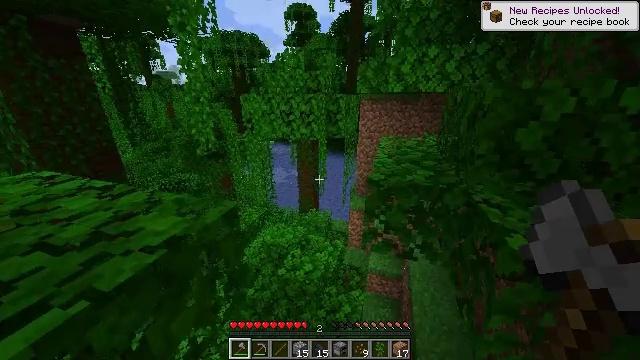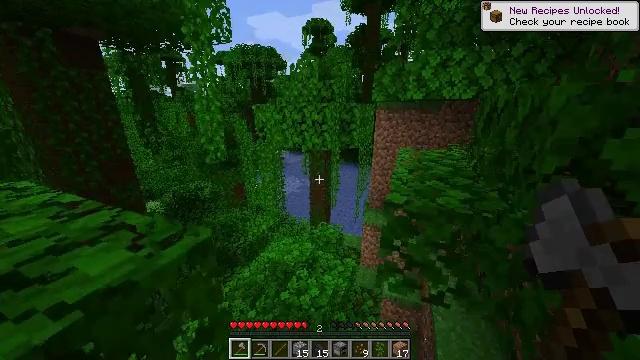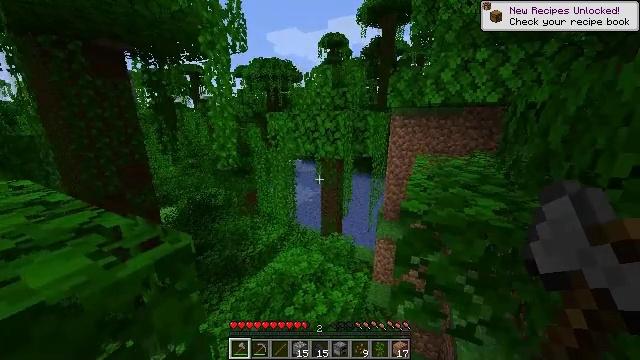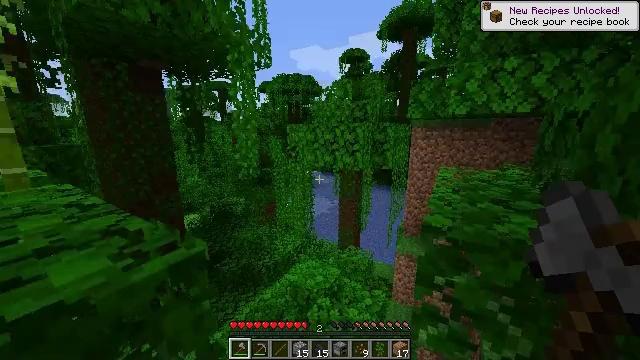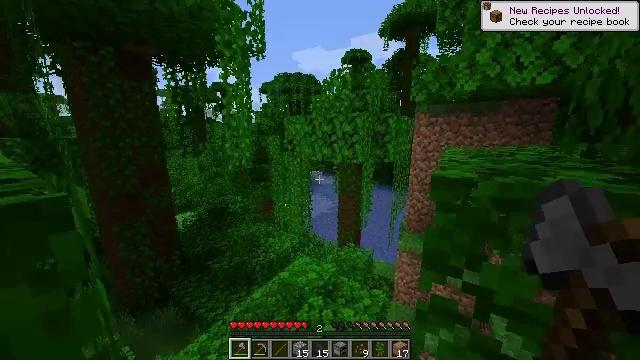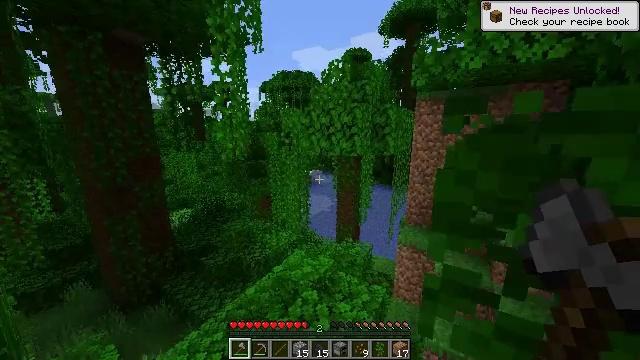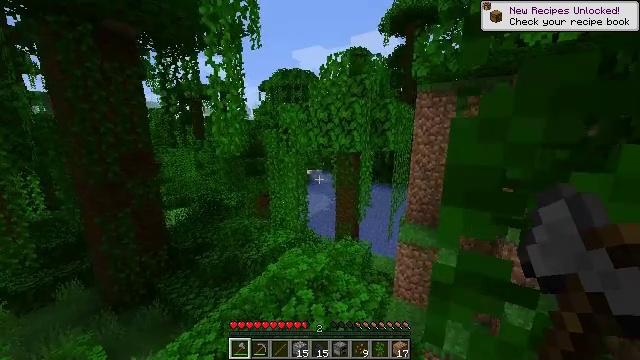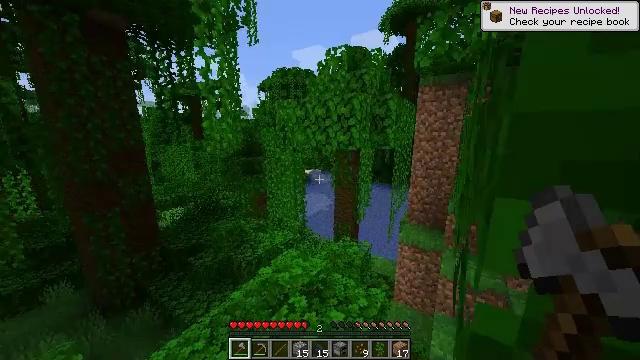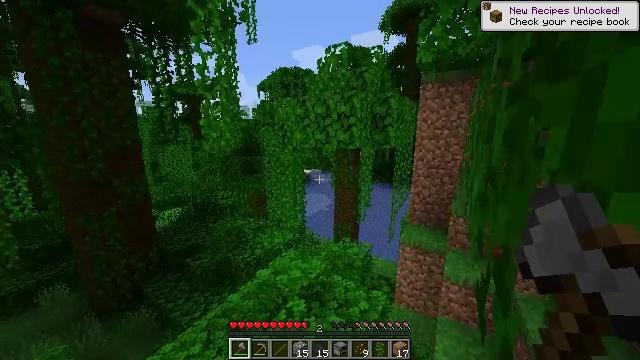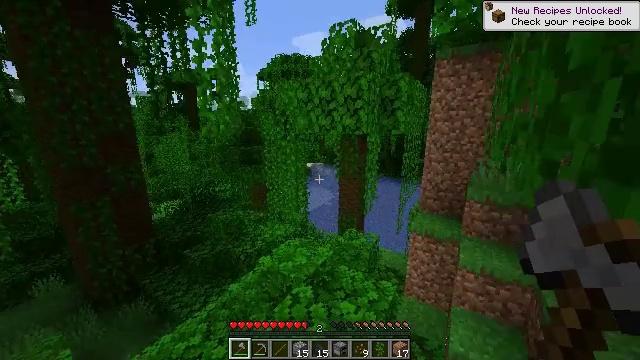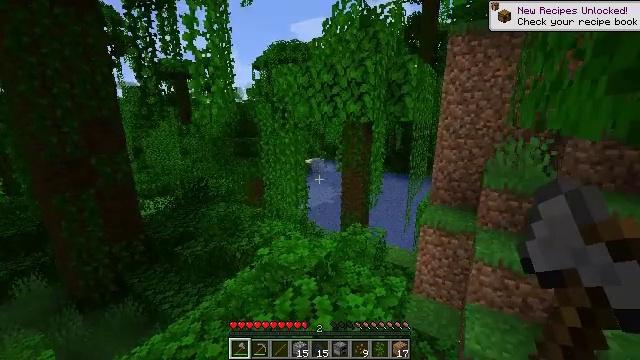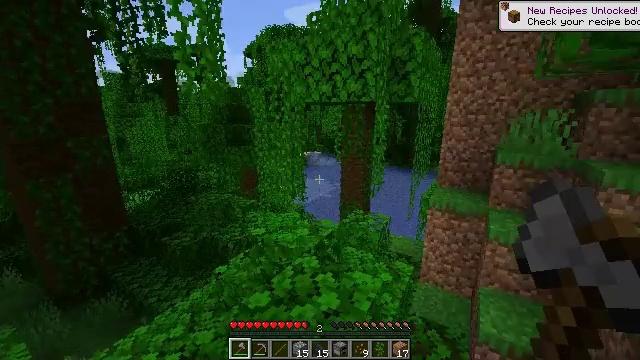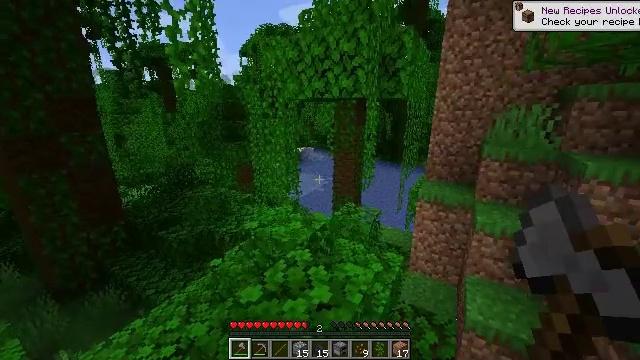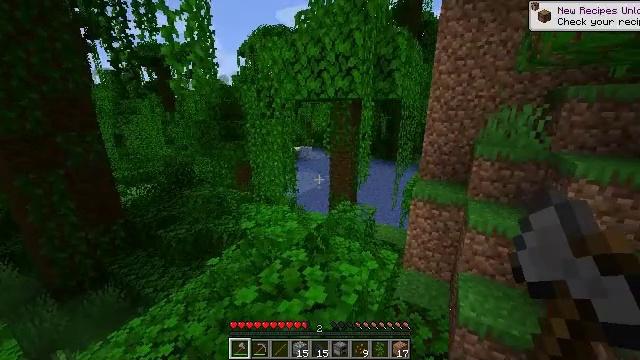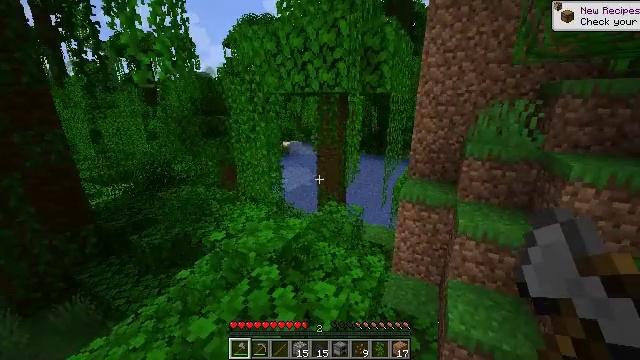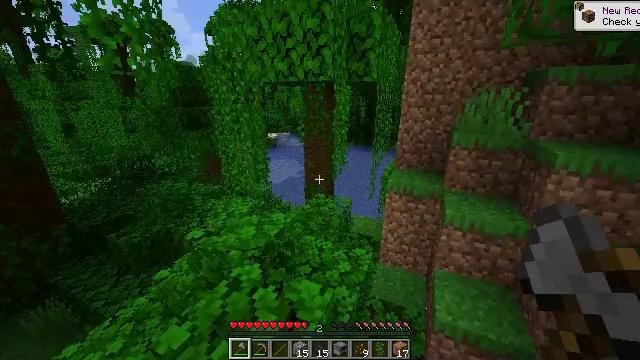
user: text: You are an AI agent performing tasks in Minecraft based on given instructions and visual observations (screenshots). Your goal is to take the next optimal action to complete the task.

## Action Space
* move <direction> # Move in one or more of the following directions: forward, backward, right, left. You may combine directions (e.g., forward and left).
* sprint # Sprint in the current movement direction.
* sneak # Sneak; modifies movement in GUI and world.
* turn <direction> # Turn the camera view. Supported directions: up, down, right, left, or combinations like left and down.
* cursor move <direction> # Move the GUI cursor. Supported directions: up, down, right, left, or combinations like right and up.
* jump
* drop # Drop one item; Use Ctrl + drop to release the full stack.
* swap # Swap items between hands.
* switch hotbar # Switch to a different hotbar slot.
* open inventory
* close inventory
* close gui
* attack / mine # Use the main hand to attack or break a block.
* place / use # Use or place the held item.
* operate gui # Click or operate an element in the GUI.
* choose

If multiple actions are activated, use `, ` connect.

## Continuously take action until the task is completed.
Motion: motion action
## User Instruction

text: Harvest the cocoa pods from the jungle tree.
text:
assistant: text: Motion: move forward and move right, sprint, turn left and up
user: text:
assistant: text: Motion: move forward and move right, sprint, turn left and up
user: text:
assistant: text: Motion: move forward and move right, sprint, turn left and up
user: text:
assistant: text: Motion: move forward, sprint
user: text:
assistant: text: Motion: move forward, sprint
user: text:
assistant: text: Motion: move forward, sprint
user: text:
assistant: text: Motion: move forward, sprint
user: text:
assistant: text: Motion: move forward, sprint
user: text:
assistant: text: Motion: move forward, sprint, turn down
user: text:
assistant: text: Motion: move forward, sprint
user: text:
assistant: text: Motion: move forward, sprint
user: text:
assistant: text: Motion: move forward and move right, sprint, turn right and down
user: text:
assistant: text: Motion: move forward and move right, sprint
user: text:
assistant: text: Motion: move forward and move right, sprint, turn right and down
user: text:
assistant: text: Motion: move forward, sprint, turn right and down
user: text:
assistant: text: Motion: move forward, sprint, turn right
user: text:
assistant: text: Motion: move forward, sprint
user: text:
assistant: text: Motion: move forward, sprint
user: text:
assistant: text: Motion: move forward, sprint, jump
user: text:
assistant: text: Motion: move forward, sprint, turn left, jump
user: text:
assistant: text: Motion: move forward, sprint, jump
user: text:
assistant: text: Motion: move forward, sprint, jump
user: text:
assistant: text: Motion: move forward, sprint
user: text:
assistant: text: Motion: move forward, sprint
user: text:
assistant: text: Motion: move forward, sprint
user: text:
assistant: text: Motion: move forward, sprint
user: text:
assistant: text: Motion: move forward, sprint
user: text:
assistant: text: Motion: move forward, sprint
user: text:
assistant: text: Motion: move forward, sprint
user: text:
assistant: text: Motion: move forward, sprint